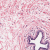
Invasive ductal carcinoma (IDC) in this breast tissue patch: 0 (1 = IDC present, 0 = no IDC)